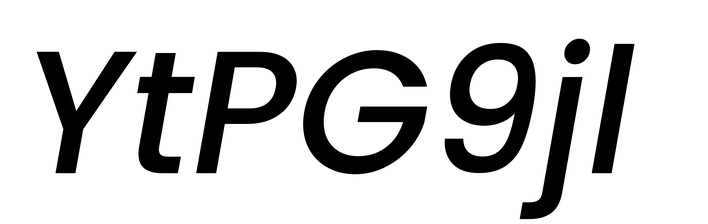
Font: Poppins-MediumItalic